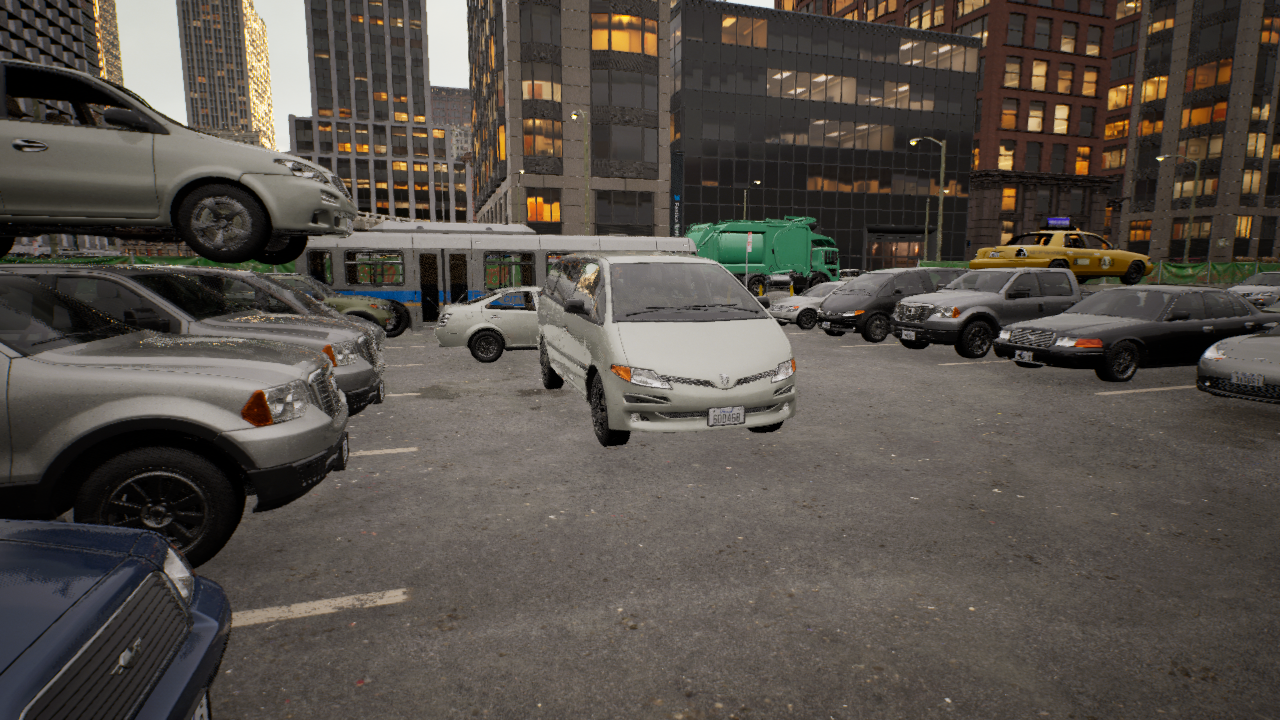
Venue: arterial
Lighting: golden hour
Vehicle rig: minivan